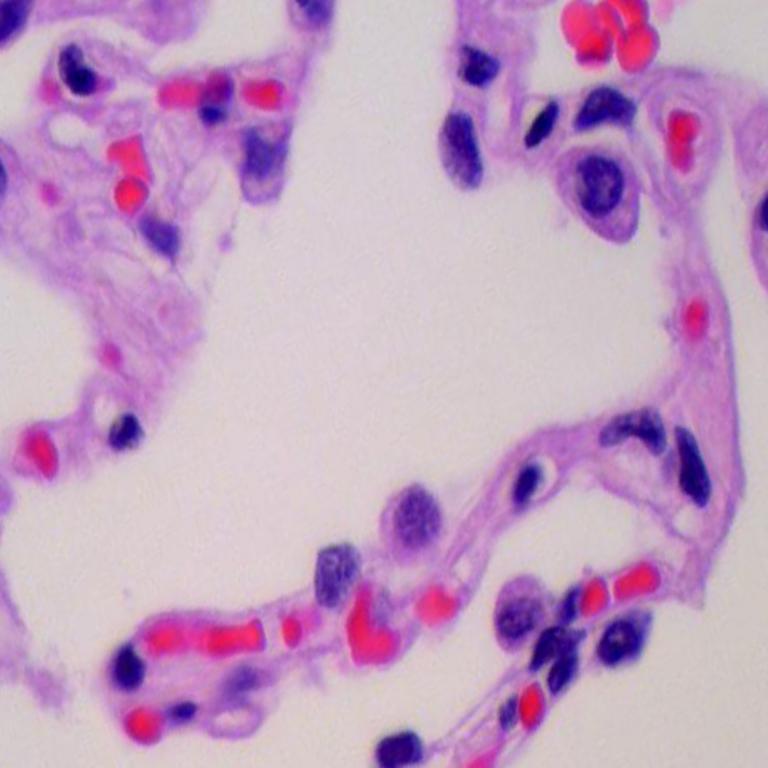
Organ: lung
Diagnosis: benign